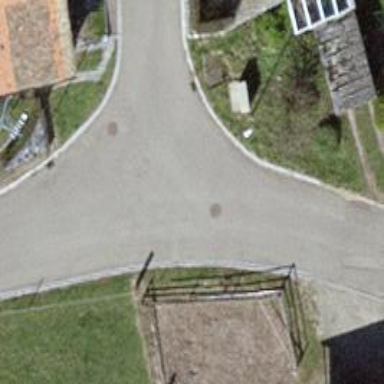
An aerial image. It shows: Asphalt road in residential area.